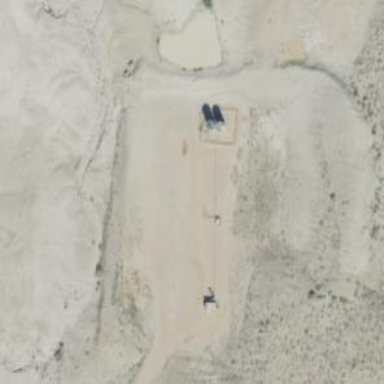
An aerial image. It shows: Petroleum well that is man-made.